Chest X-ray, PA view. Patient: 64 years old, sex M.
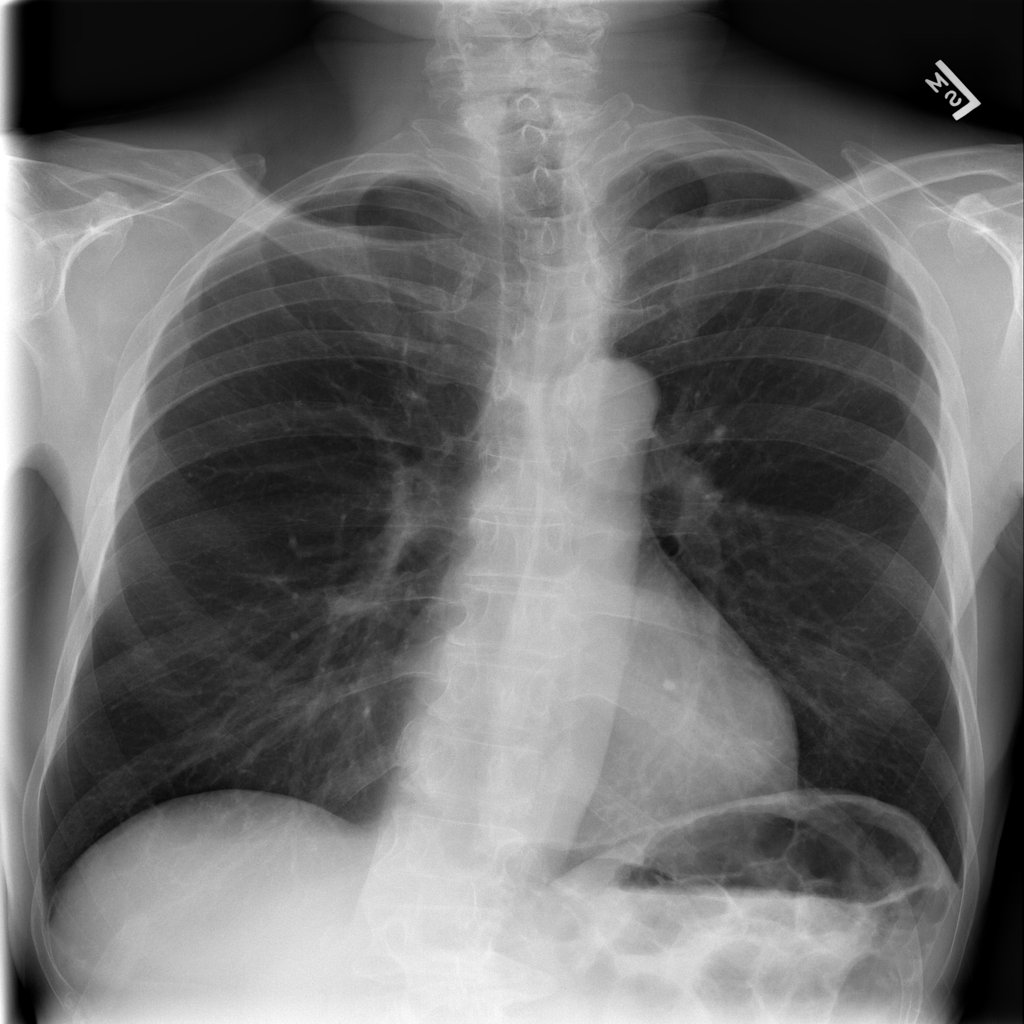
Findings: No Finding